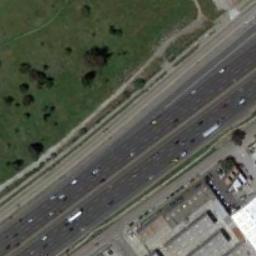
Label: freeway